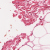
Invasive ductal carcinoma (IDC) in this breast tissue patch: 0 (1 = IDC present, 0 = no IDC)